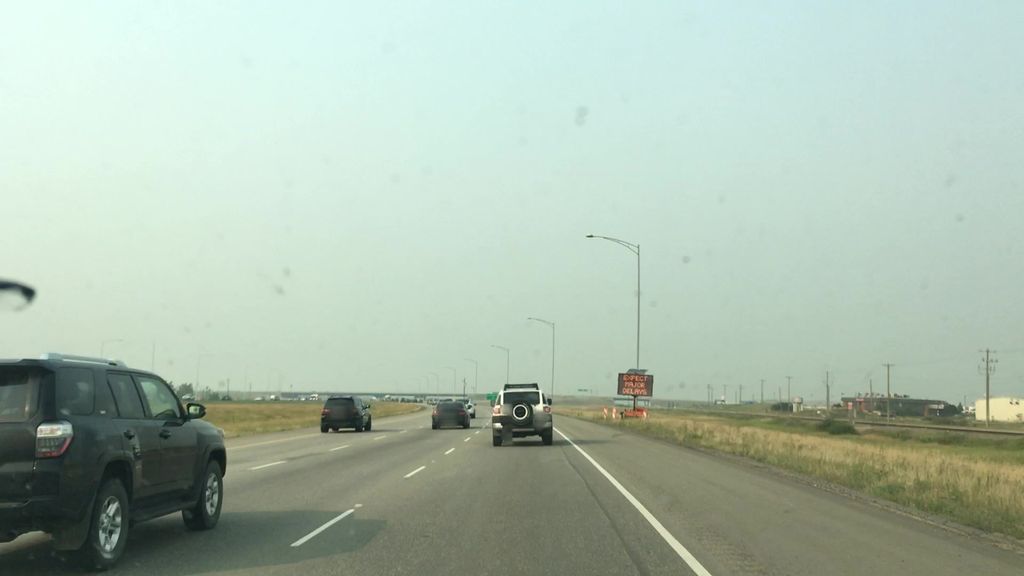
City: edmonton